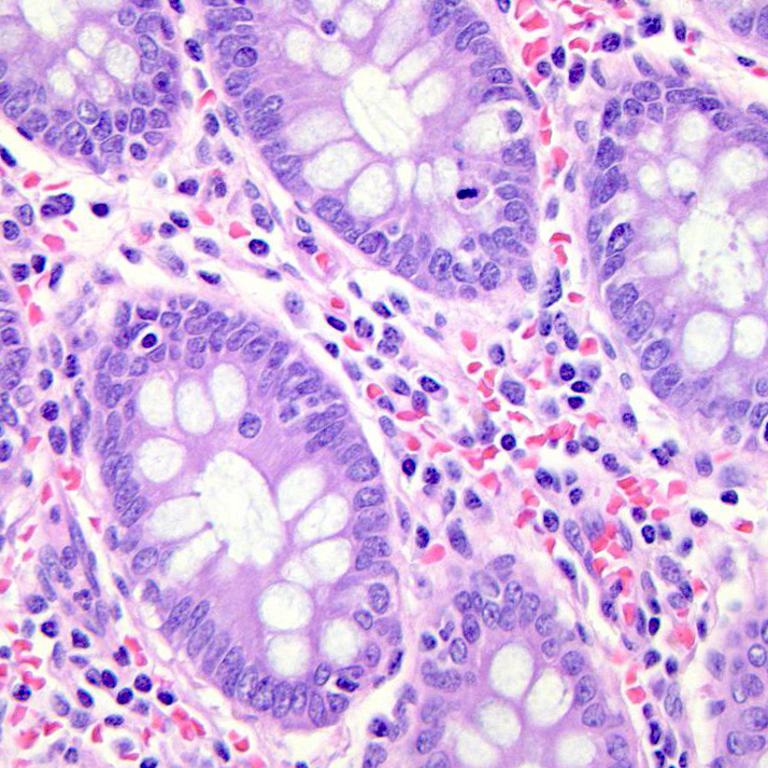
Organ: colon
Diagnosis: benign